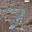
Label: 7